Question: I need small help or guidance. I have attached an image file.
It is splash screen design for Android:

Can anyone please help me to know how we can create this kind of animation?
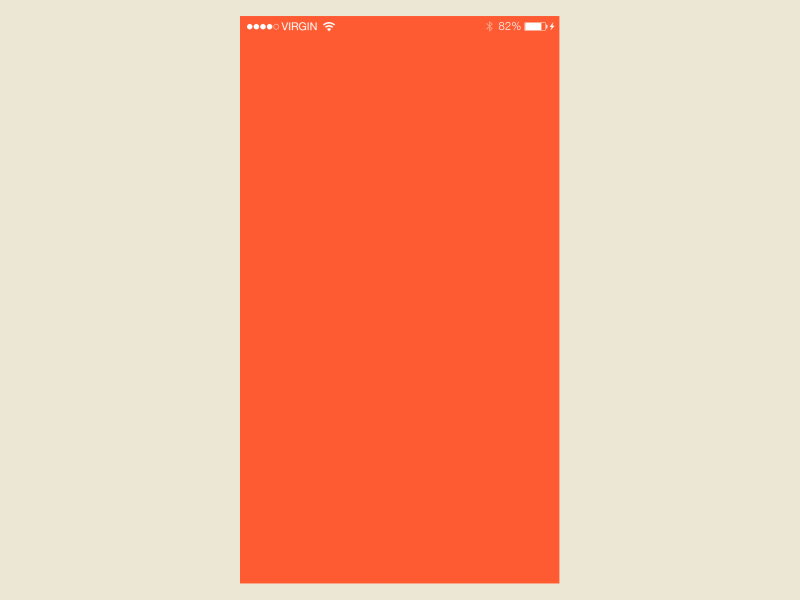
Answer: There is something called <URL>
It's an android library which natively renders Adobe After effects animation. You can use it for something this complex.
> Lottie is a mobile library for Android and iOS that parses Adobe After Effects animations exported as json with Bodymovin and renders them natively on mobile!